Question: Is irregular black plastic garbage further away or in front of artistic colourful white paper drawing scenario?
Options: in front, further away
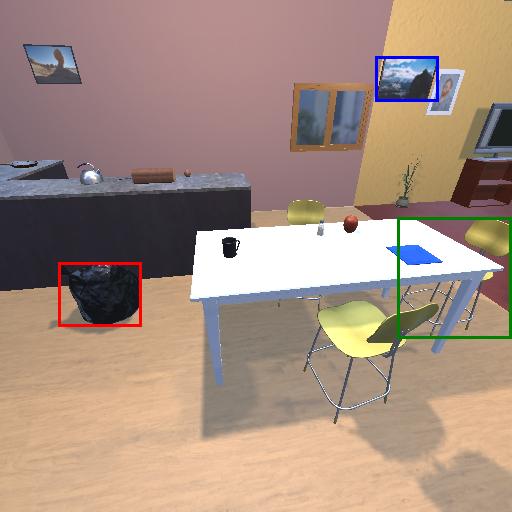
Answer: in front